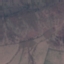
Land use / land cover: HerbaceousVegetation